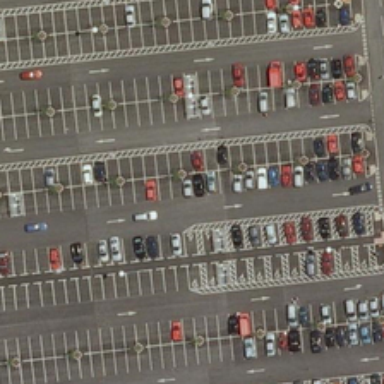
Four rows of cars are on the wide road .